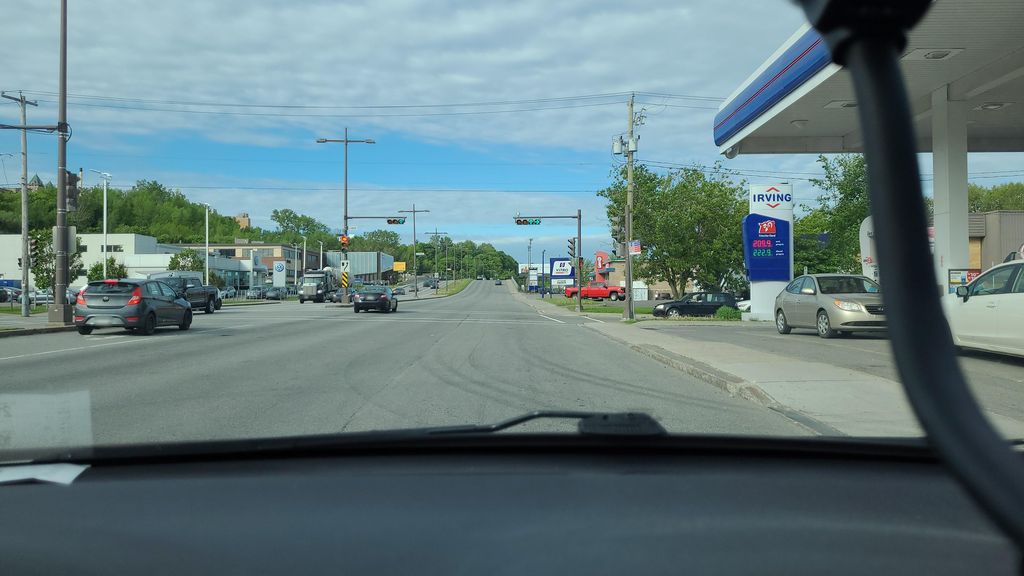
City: quebec_city